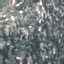
Land use / land cover: HerbaceousVegetation